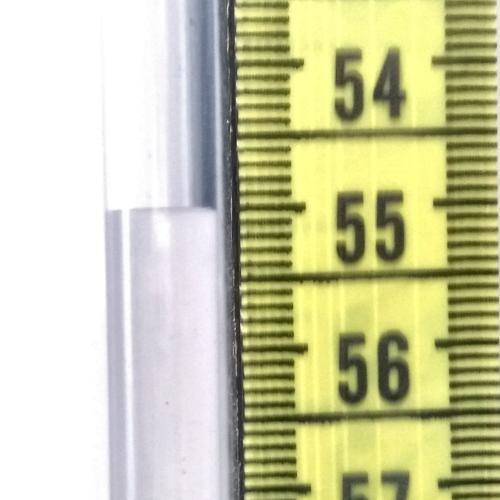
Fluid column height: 55.0 cm